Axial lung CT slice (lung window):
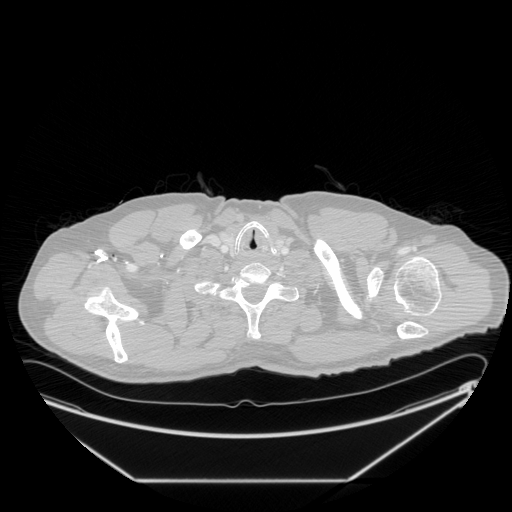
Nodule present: no